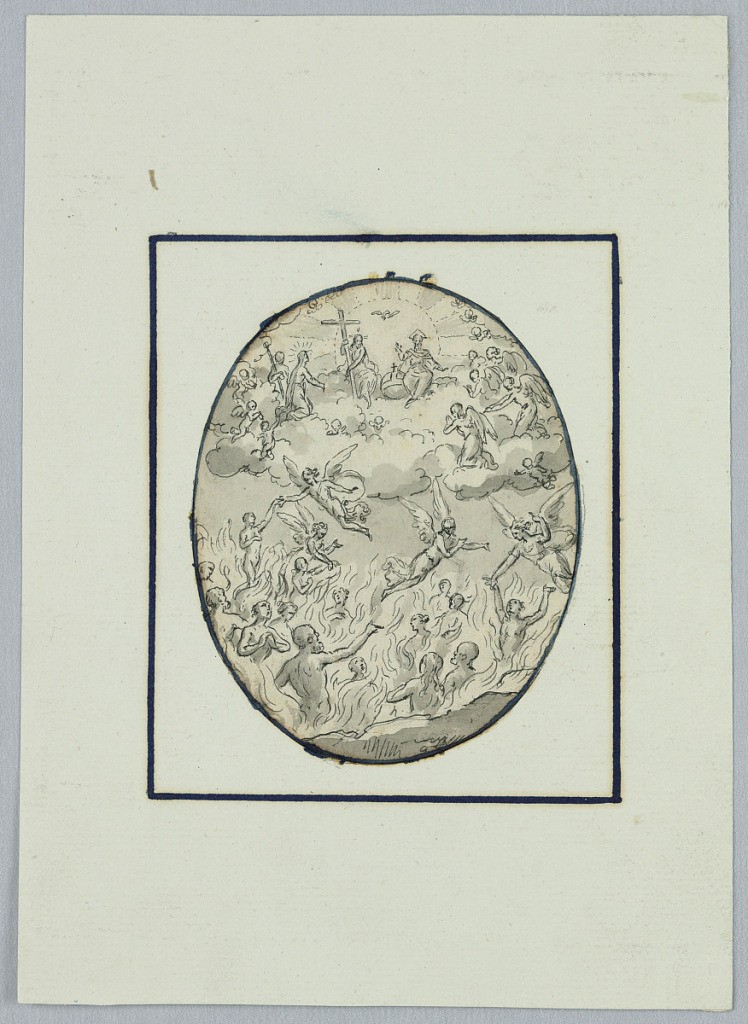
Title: Last Judgment Scene
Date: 17th–19th century
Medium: Pen and ink, brush and gray wash on paper
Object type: Drawing
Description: Last Judgment scene.